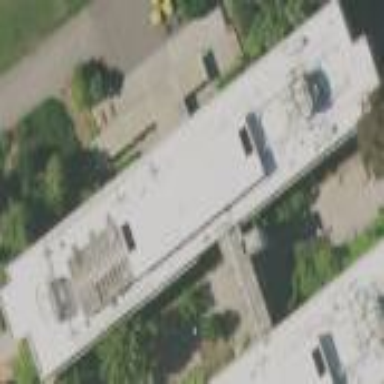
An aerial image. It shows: University building.